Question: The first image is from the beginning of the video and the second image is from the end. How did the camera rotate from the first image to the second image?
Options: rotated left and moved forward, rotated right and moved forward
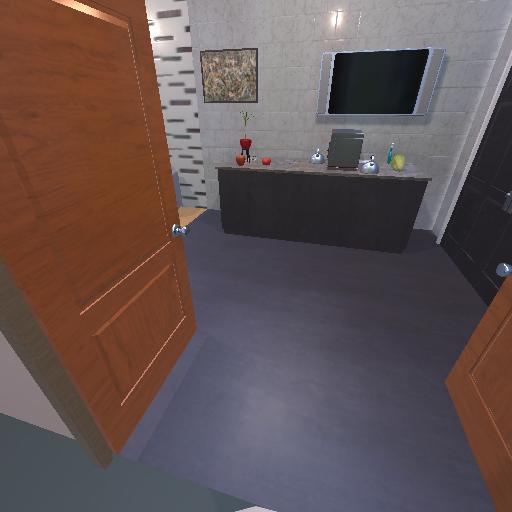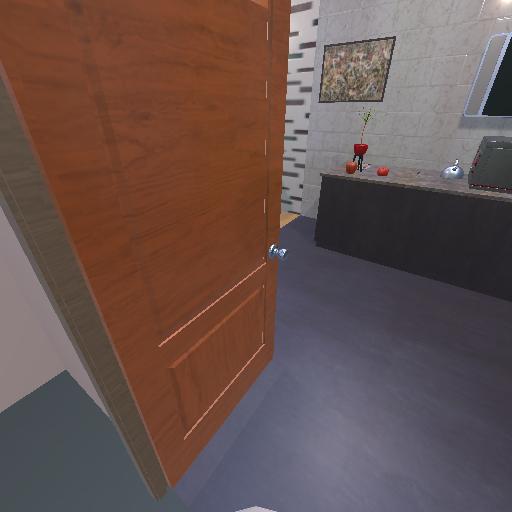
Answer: rotated left and moved forward